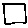
Label: square